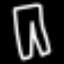
Label: pants